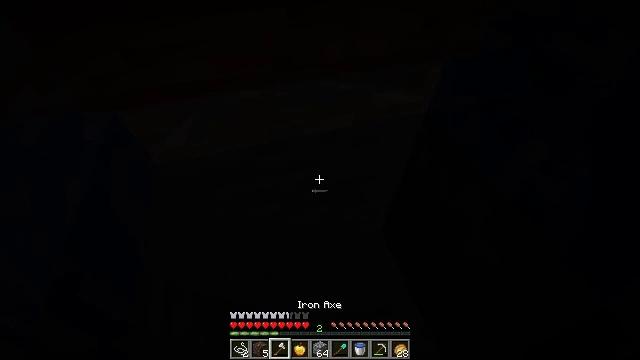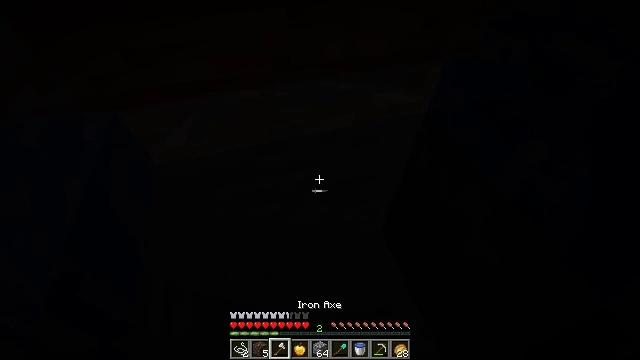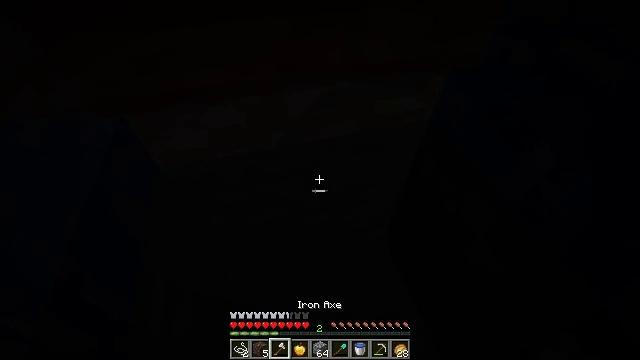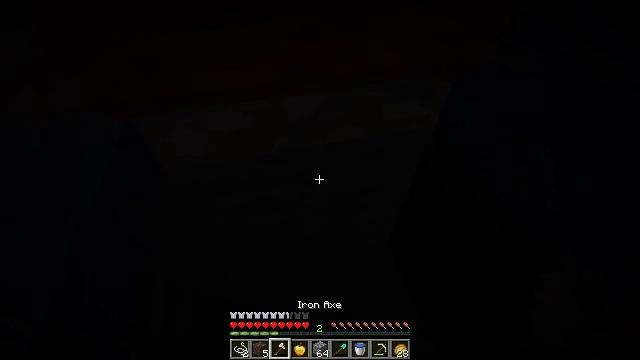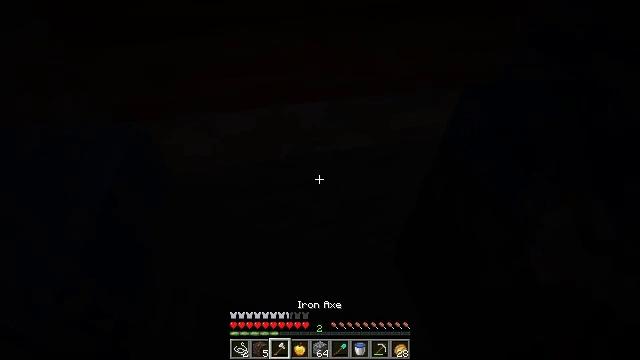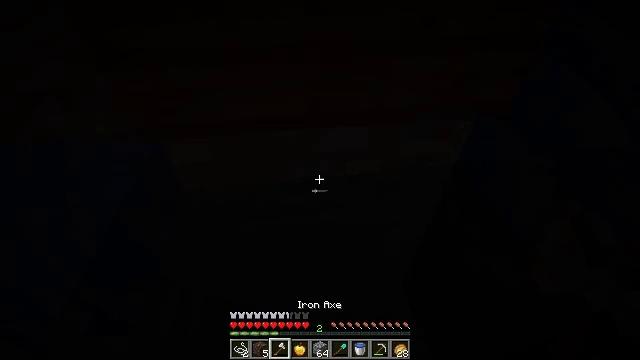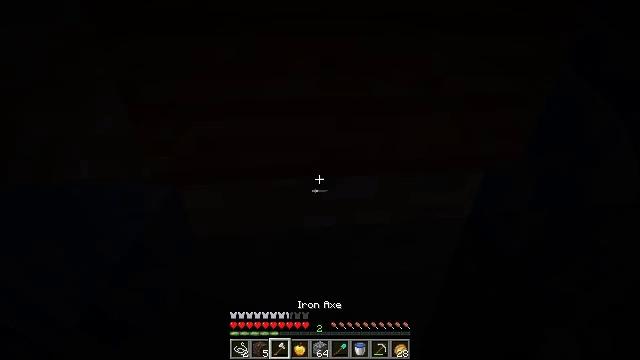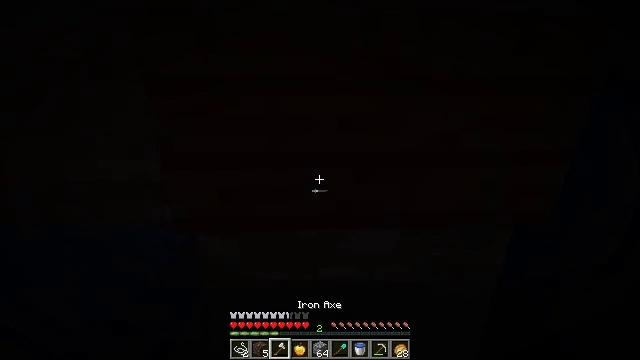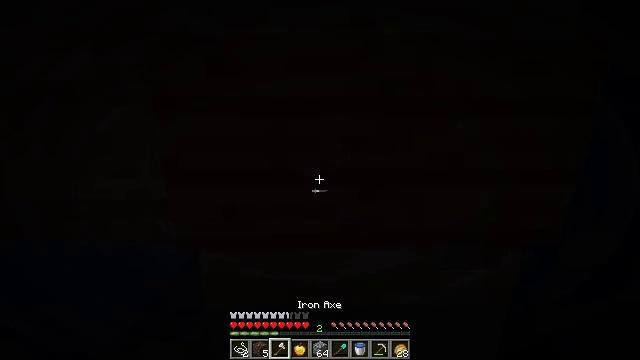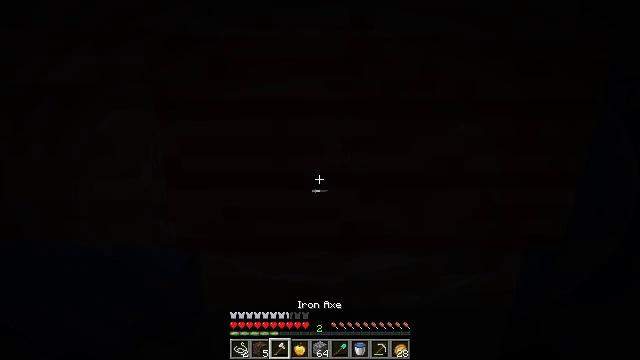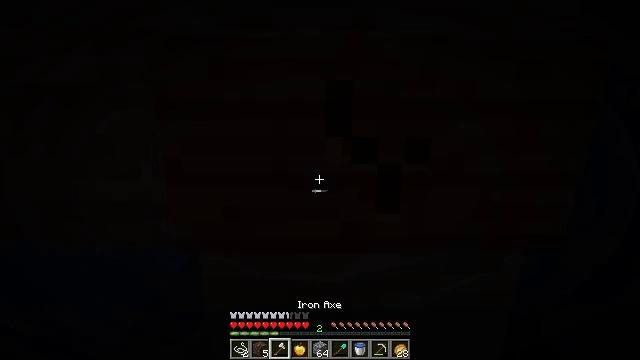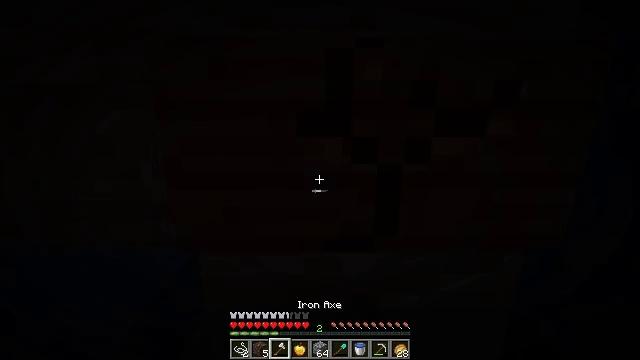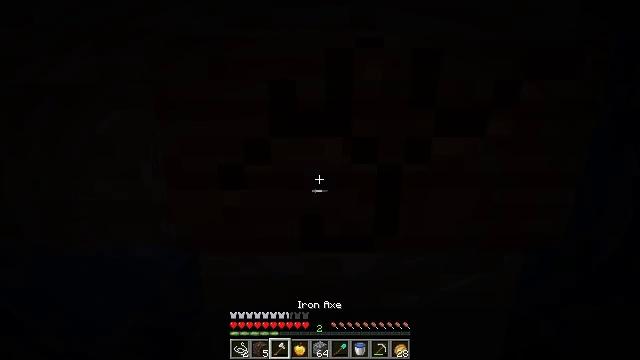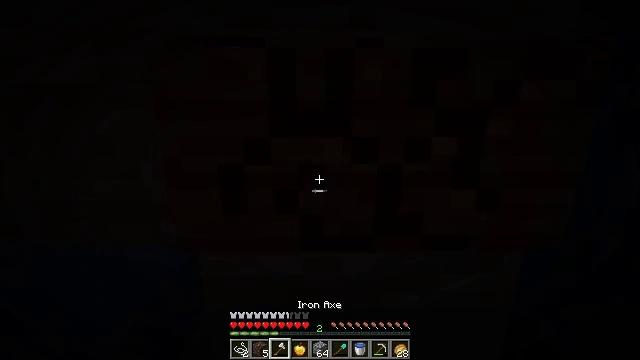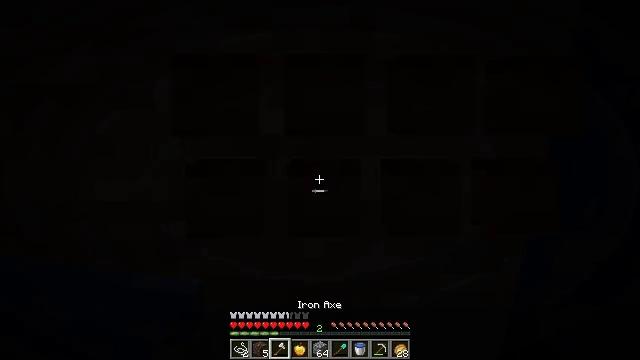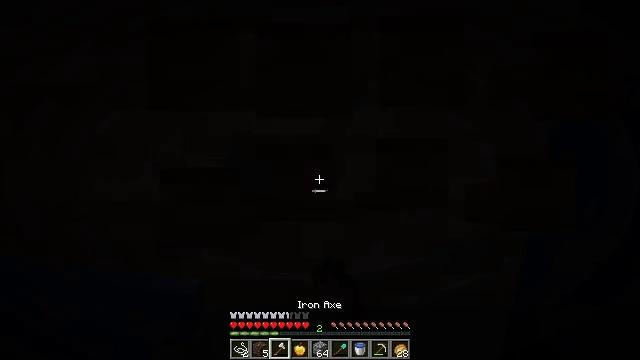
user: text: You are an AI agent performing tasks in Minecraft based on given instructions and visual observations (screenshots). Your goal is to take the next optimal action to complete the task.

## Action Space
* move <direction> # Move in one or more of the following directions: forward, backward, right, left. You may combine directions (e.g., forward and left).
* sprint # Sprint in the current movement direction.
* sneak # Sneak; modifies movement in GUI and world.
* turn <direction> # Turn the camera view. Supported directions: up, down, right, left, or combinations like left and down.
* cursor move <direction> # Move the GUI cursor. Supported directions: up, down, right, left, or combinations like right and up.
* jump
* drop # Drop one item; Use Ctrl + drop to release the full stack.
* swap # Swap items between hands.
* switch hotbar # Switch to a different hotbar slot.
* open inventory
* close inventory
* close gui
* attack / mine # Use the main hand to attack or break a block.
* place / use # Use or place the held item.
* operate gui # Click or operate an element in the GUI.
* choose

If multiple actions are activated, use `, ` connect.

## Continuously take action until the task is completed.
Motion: motion action
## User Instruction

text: Mine jungle wall sign from the wall.
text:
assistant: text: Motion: no_op
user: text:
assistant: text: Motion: turn left and up
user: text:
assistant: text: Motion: turn left and up
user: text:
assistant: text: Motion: turn left and up
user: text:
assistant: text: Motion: turn left and up
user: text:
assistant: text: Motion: turn left and up
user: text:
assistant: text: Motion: turn left and up
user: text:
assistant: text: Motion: turn up
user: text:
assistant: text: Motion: no_op
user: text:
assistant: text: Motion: attack / mine
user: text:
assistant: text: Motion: attack / mine
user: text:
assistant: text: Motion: attack / mine
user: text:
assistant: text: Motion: attack / mine
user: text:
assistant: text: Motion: attack / mine
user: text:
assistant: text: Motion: attack / mine
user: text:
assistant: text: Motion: attack / mine
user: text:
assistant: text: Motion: attack / mine
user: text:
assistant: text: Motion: attack / mine
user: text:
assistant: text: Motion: attack / mine